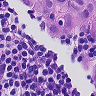
Metastatic tissue present: yes